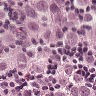
Metastatic tissue present: yes